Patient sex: F
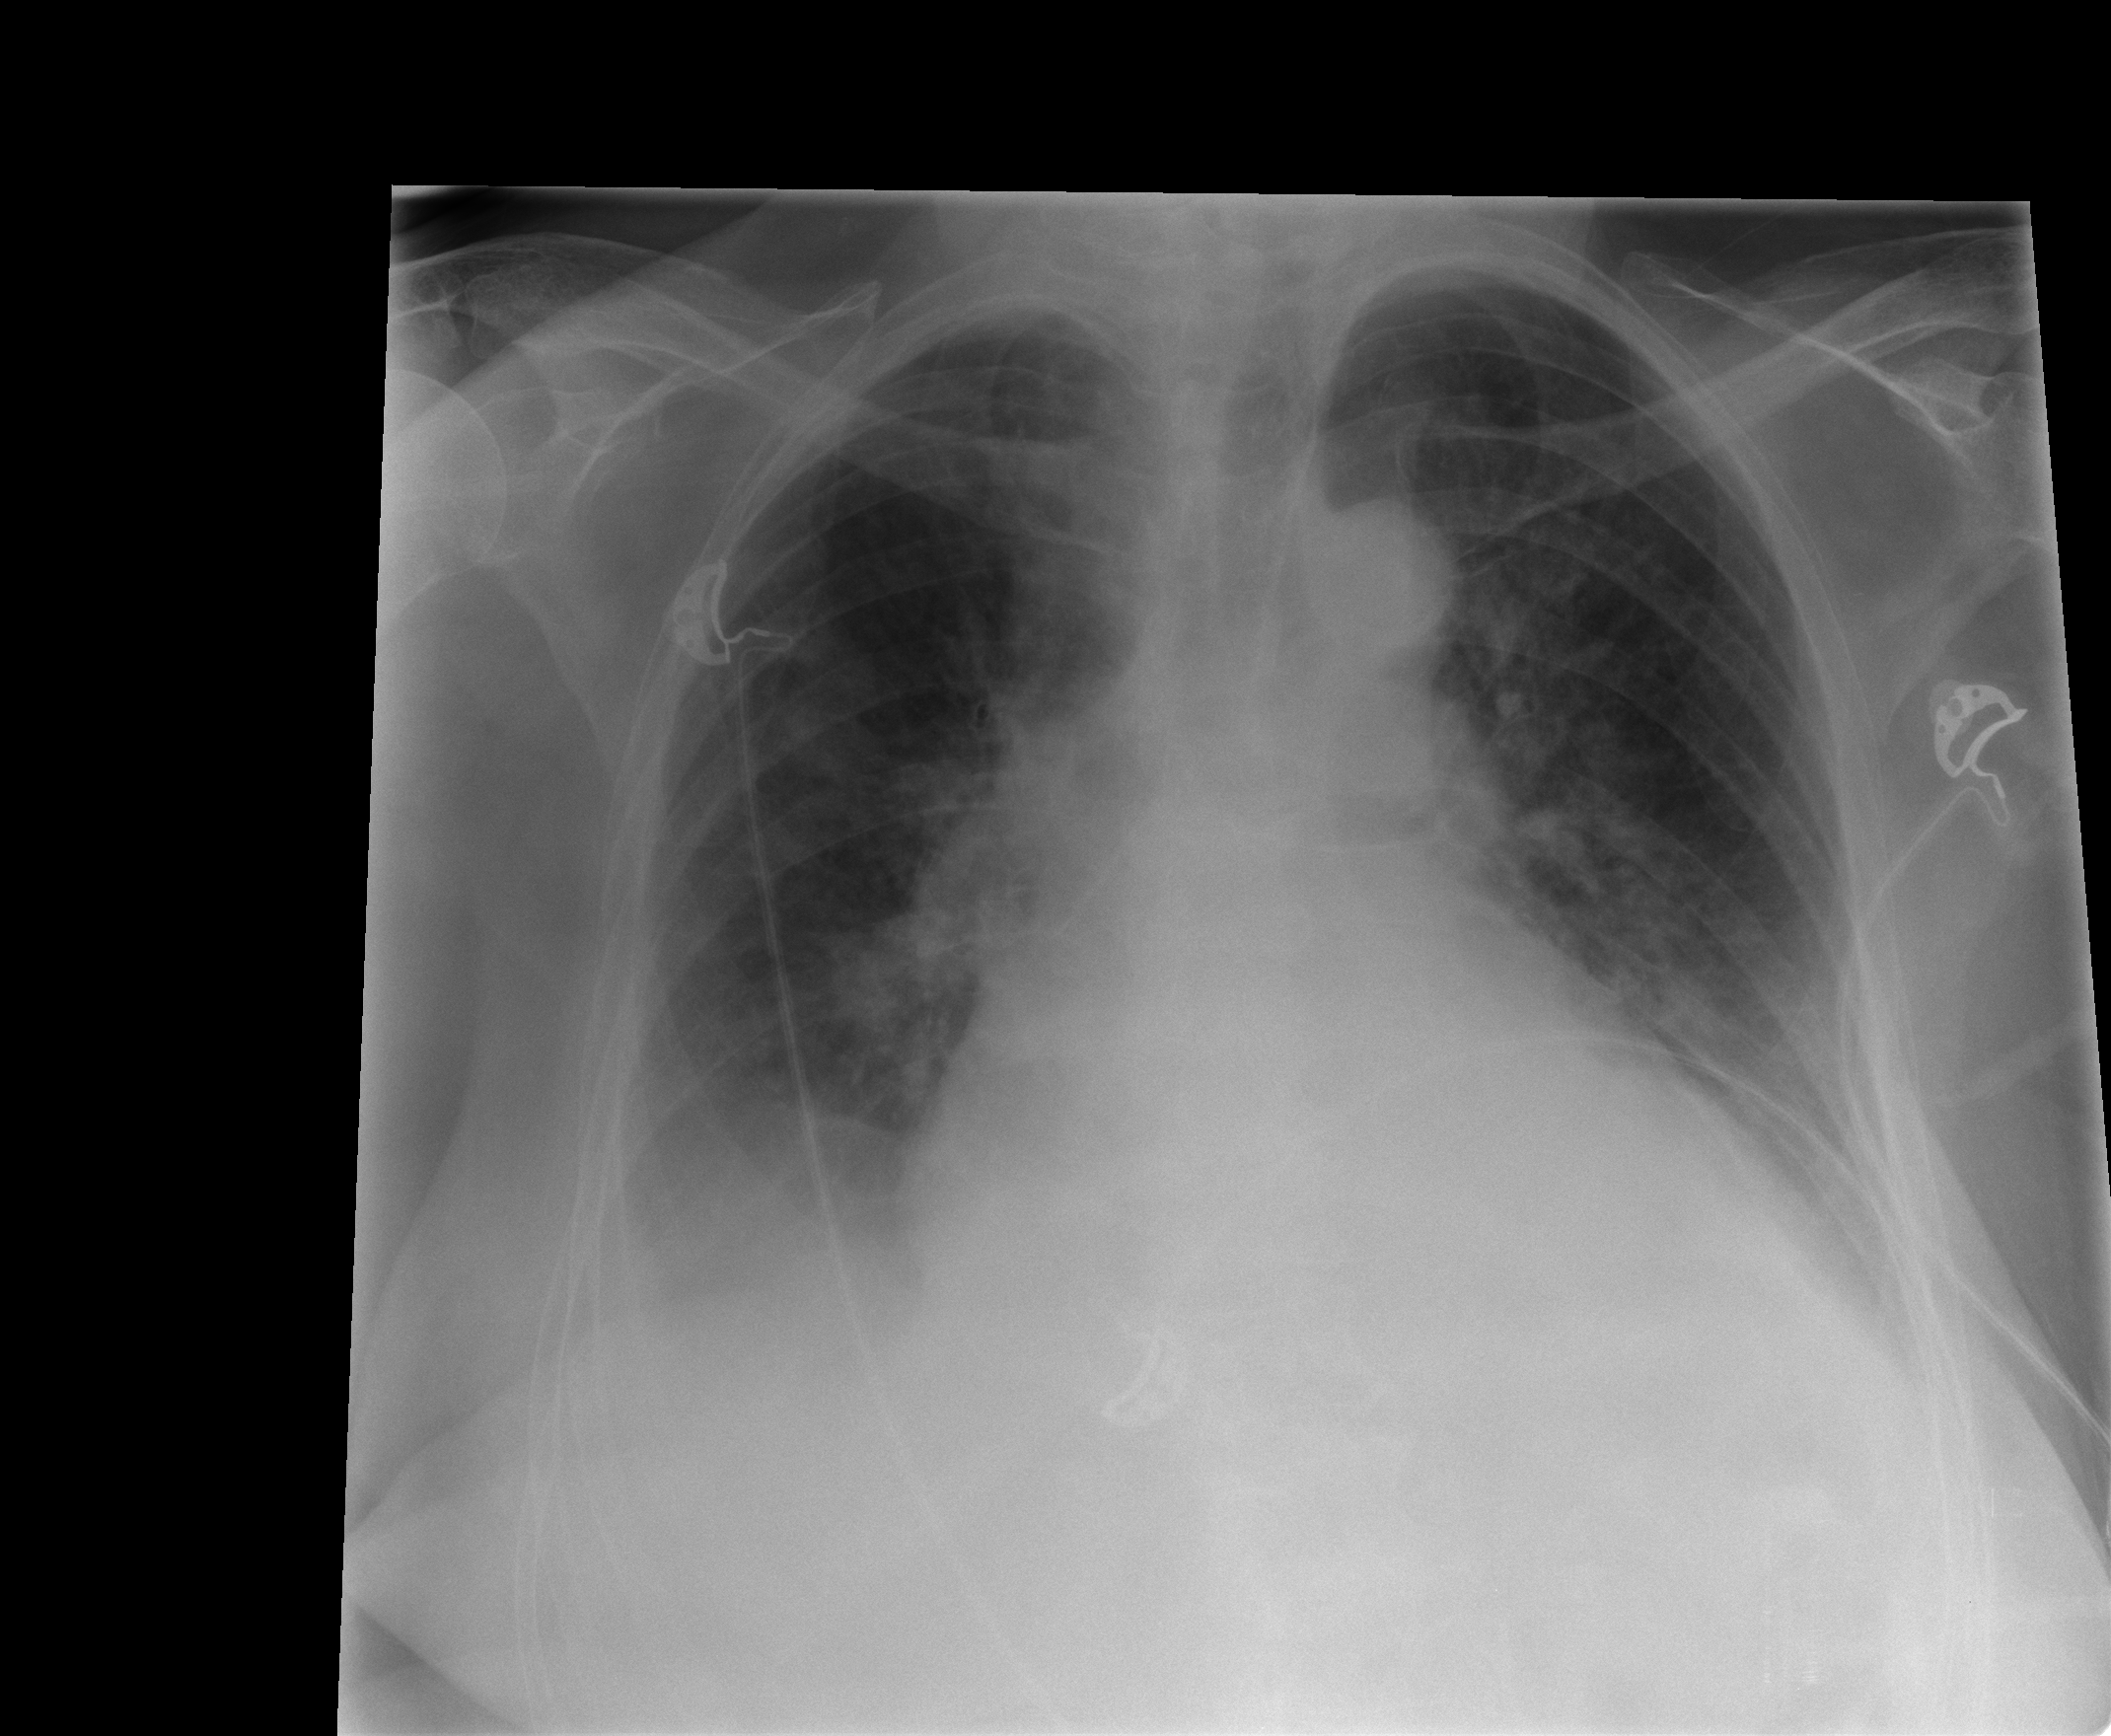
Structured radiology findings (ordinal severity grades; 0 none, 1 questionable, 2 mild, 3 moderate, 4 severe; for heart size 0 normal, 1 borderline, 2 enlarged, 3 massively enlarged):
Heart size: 2
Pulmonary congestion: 2
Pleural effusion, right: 2
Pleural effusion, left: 1
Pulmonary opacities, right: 2
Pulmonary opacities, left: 2
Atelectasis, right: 2
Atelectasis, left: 2